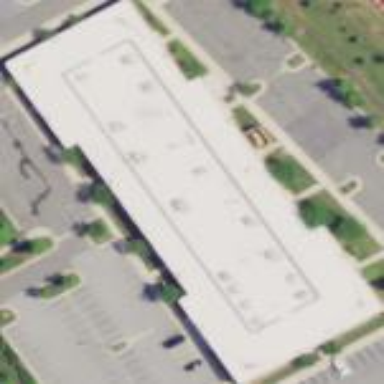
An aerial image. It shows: Commercial building.